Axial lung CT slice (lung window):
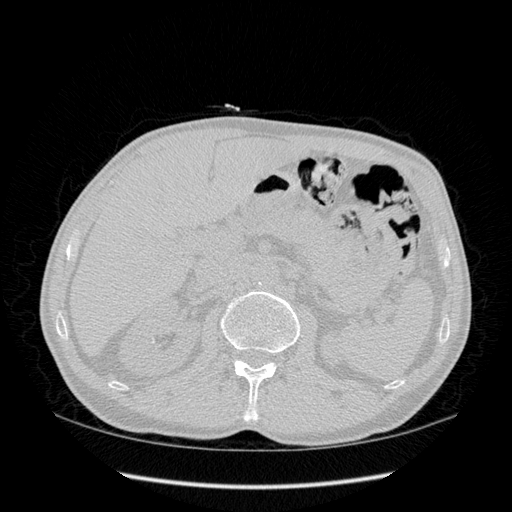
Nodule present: no